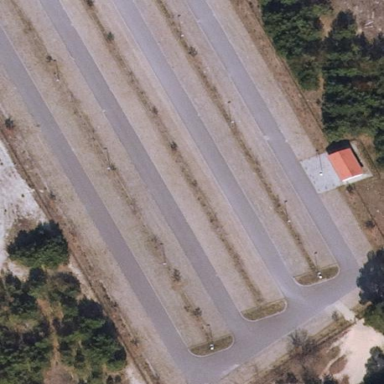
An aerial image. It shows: Parking area with surface.